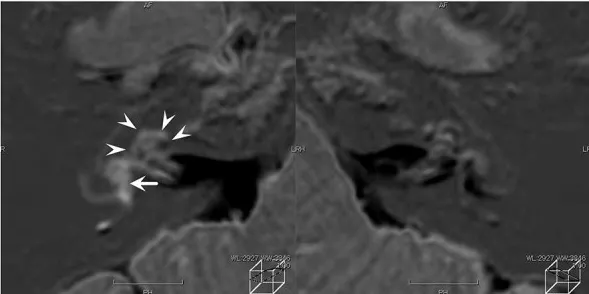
Contrast-enhanced MRI images using HYDROPS. The arrow heads and long arrows indicate the enlarged cochlea vestibule, respectively. Contrast-deficient images (black areas) indicate the presence of endolymph. A contrast-enhanced deficient image of the endolymph of the right ear was rarely observed preoperatively.
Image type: radiology (mri)